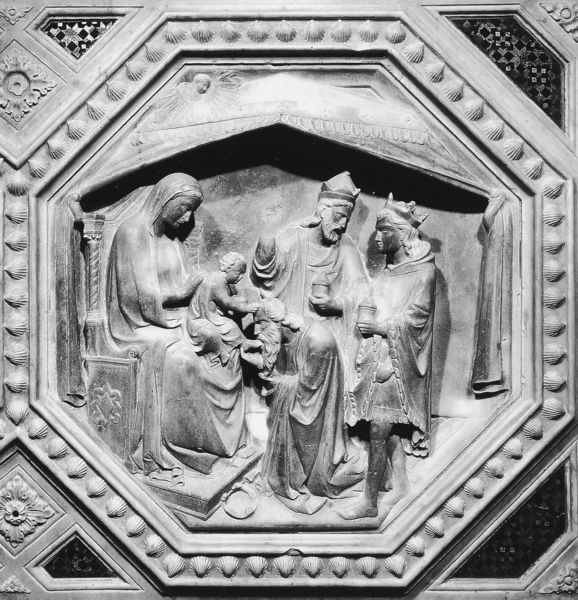
Titel: Tabernakel
Künstler: Orcagna
Standort: Florenz, Orsanmichele (EU - I - Toskana)
Schlagwörter: himmel, frau, holz, stein, gelehrte, vorhang, feld, kirche, gold, kelch, drei, familie, kind, krone, engel, relief, figuren, könig, thron, bronze, foto, fotografie, dom, photo, christus, jesus, segen, weihrauch, könige, muschel, muscheln, maria, anbetung, ornamnet, achteck, sechseck, bildhauer, kronen, geschenke, gaben, releif, heilige drei könige, helige, nmänner, octagon, kathedral, otagon, erachteck